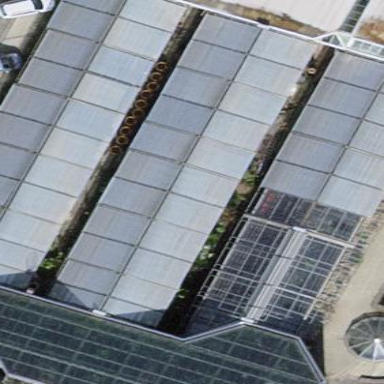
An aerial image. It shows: Greenhouse.